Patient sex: M
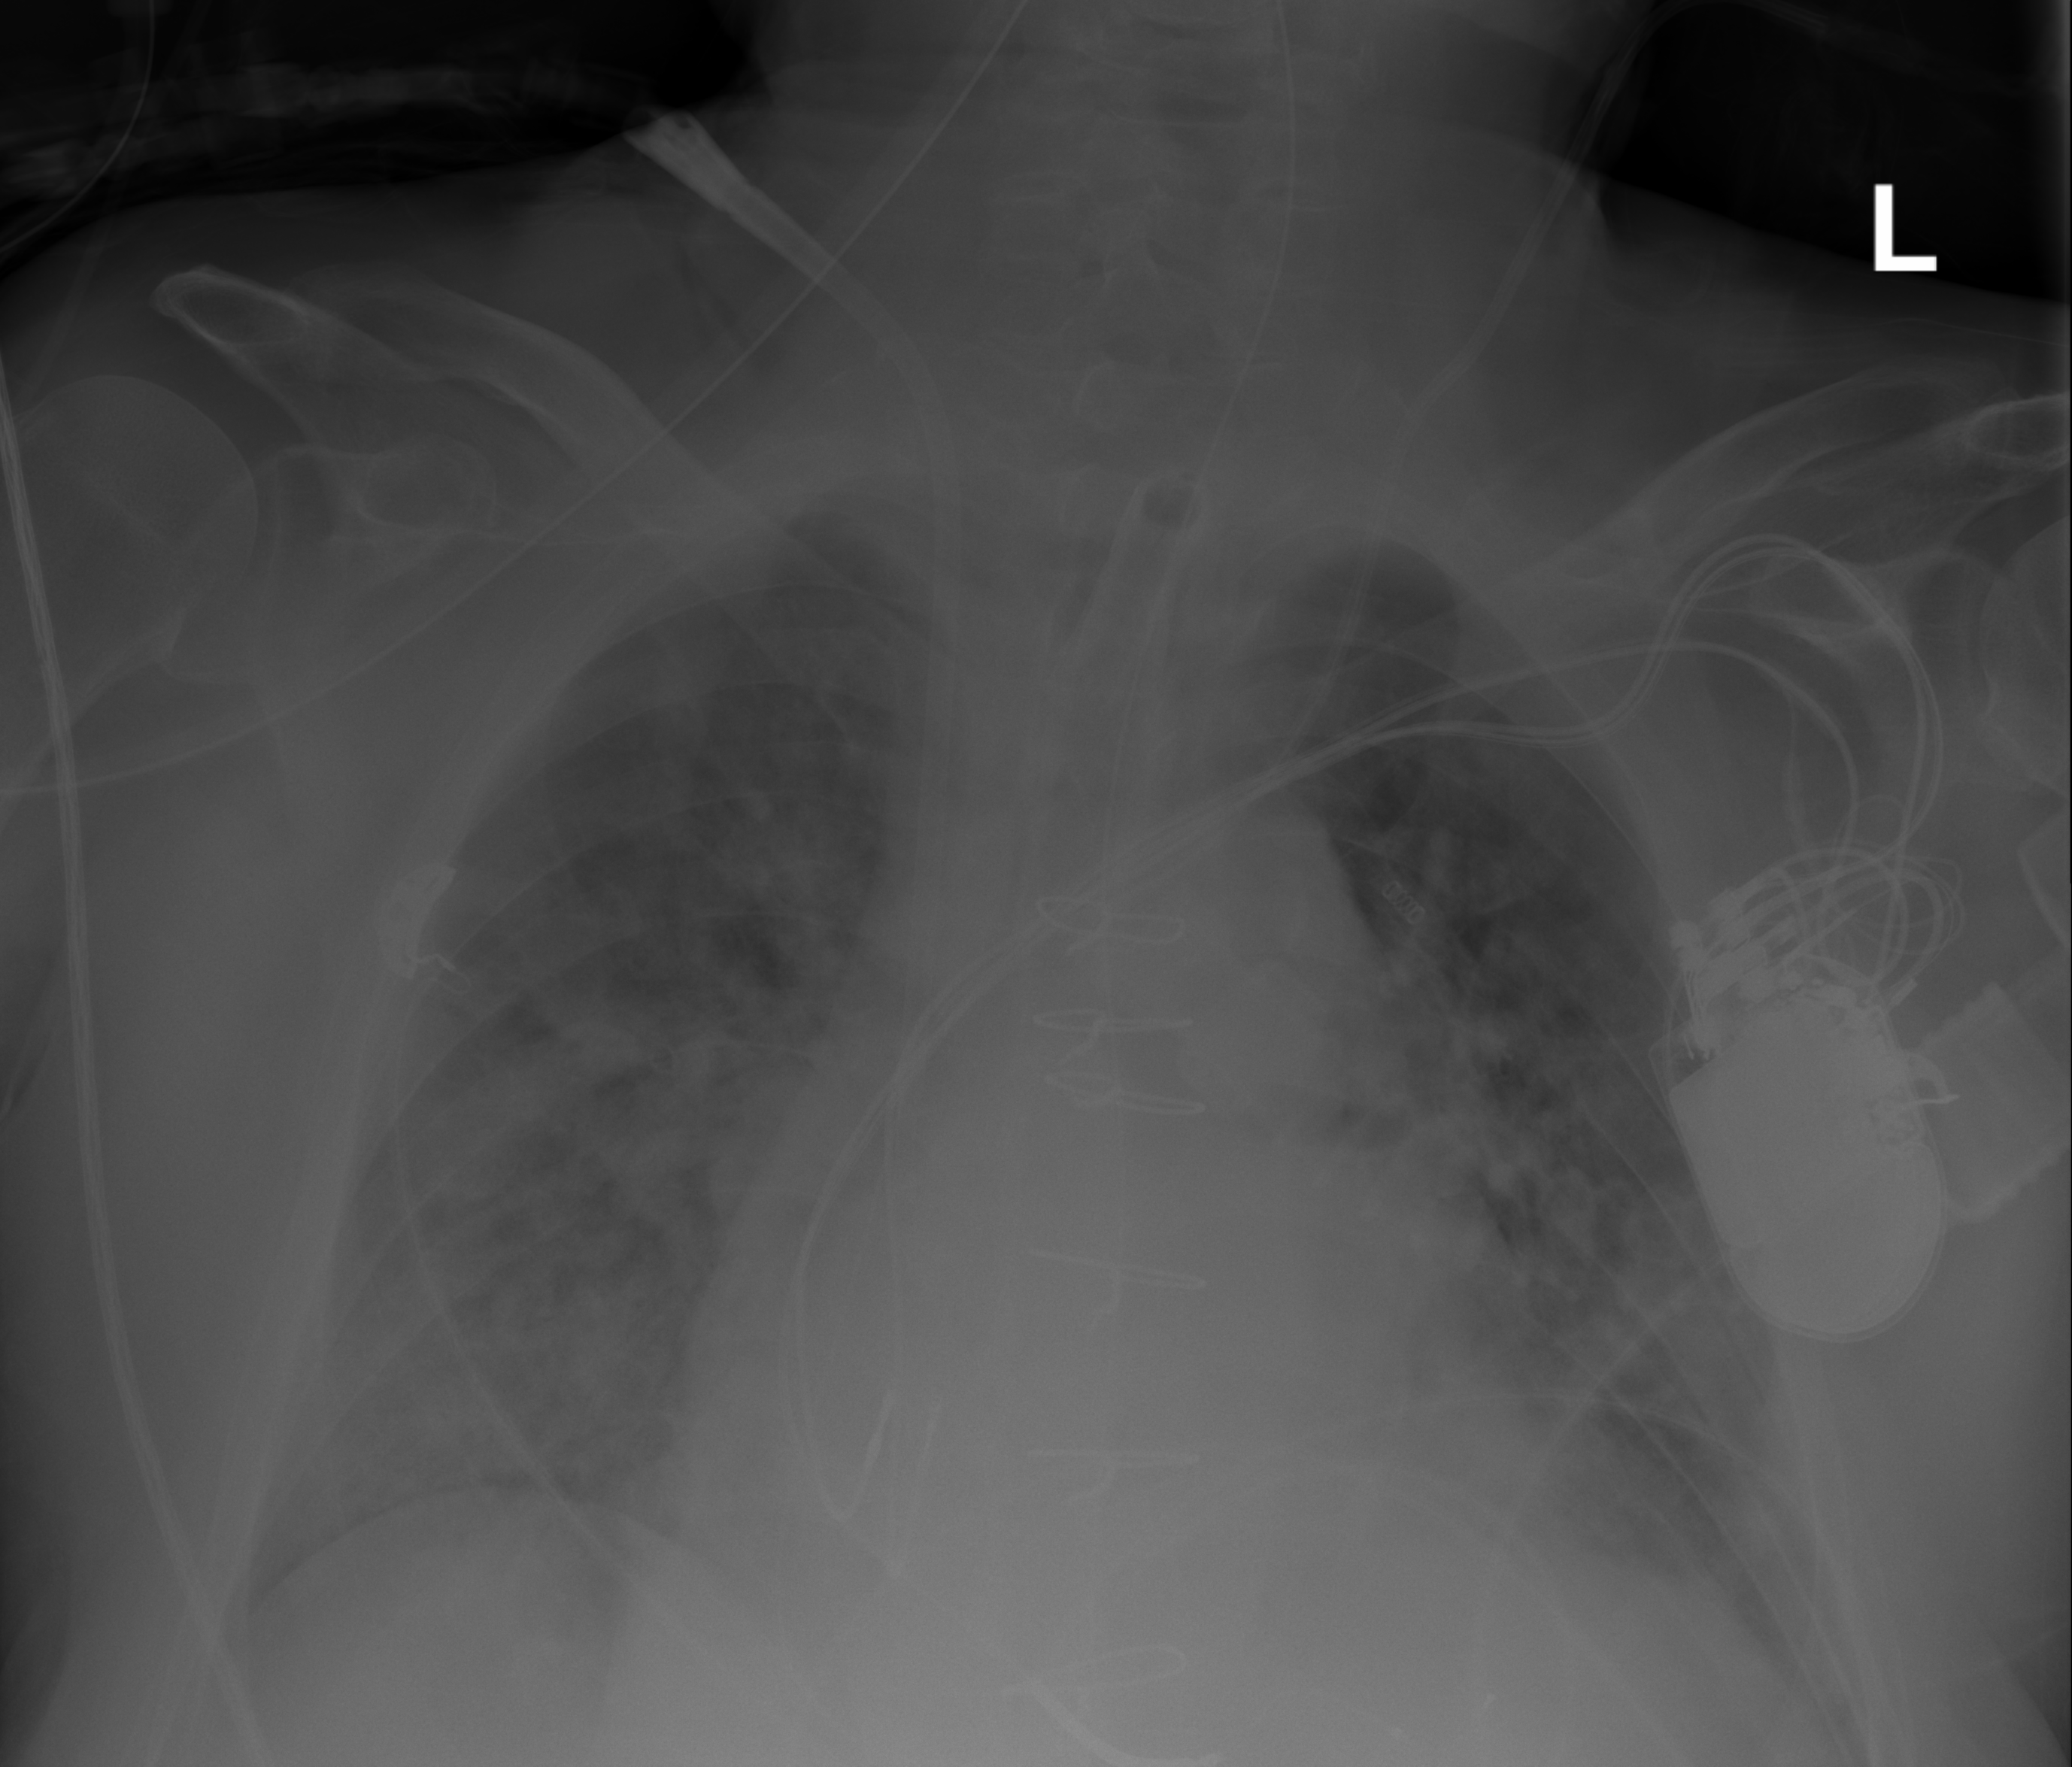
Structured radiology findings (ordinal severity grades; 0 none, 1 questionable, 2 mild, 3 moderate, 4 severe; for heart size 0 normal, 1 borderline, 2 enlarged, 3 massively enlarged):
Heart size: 2
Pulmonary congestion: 2
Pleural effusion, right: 0
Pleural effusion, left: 0
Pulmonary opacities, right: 3
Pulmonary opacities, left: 3
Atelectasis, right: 2
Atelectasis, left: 2